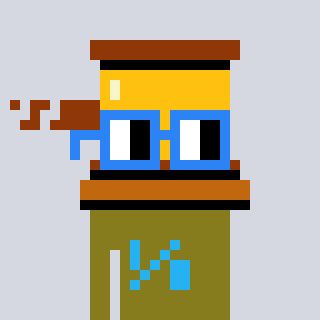
a pixel art character with square blue glasses, a gavel-shaped head and a gunk-colored body on a cool background